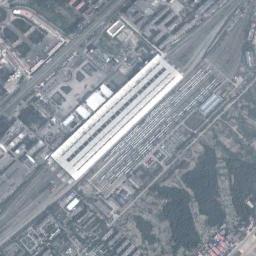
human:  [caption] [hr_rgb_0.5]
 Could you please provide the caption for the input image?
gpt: The railway station is next to some buildings and trees .

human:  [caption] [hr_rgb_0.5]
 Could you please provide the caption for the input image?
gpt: The railway station has some railways and a white building and lots of other buildings are next to the railway station .

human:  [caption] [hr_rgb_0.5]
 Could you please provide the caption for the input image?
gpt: There is a fully equipped railway station in the city .

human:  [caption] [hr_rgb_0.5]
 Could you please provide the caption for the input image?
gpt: There are many buildings of different shapes beside the railway station .

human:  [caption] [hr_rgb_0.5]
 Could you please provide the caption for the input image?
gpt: There are some green trees and many buildings around the white railway station .